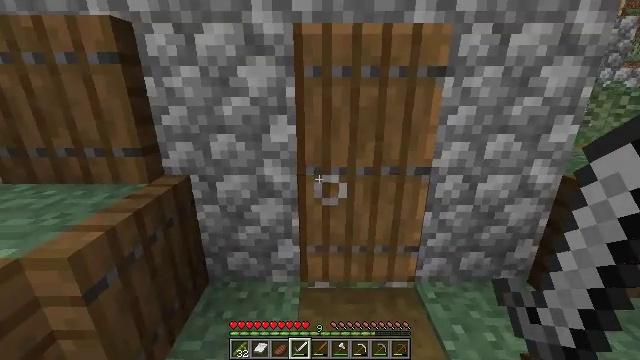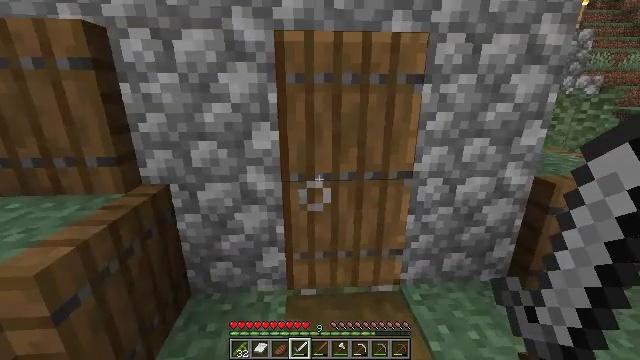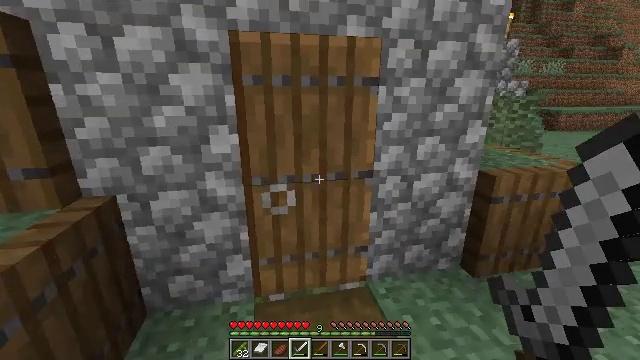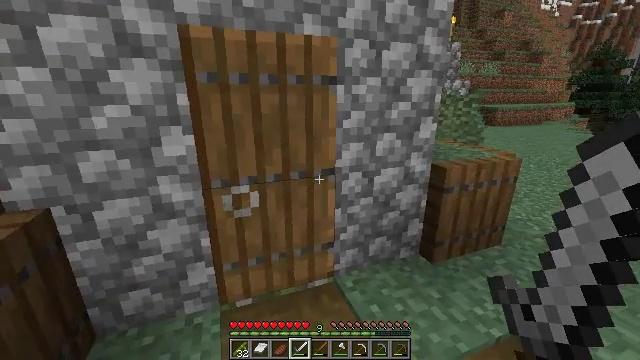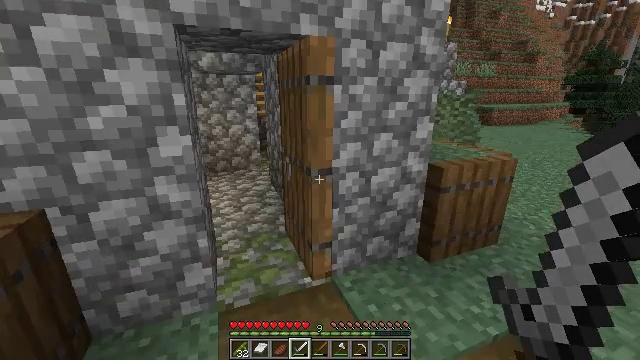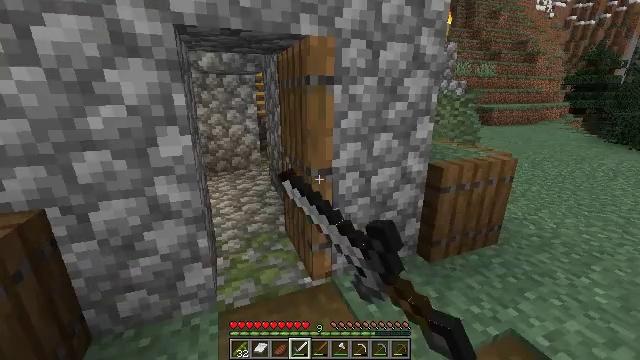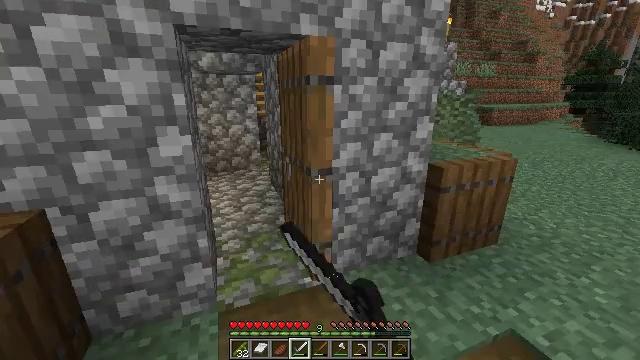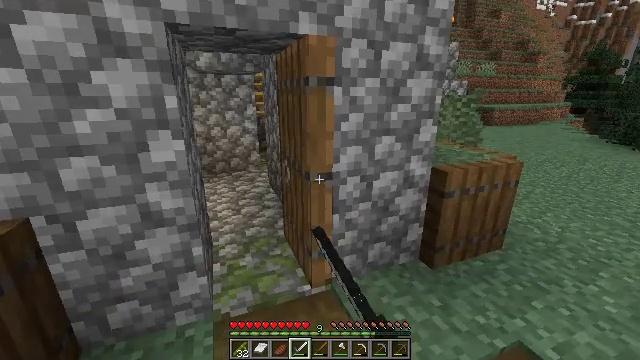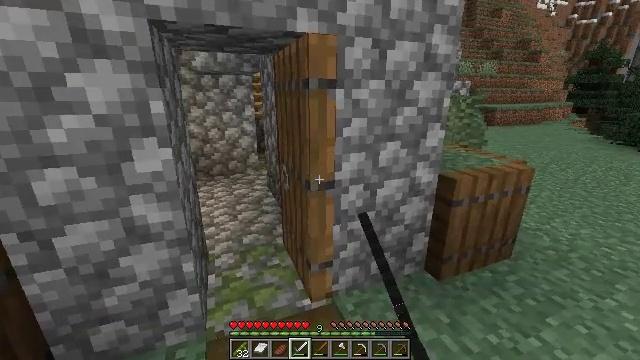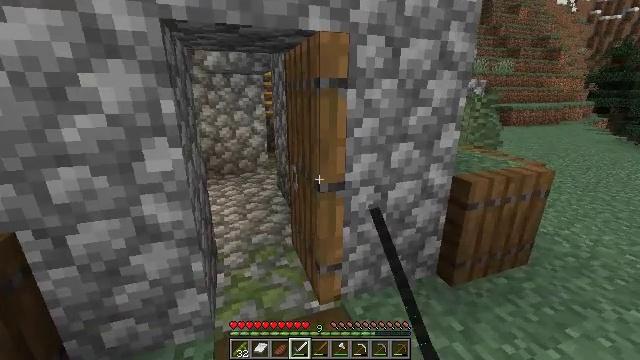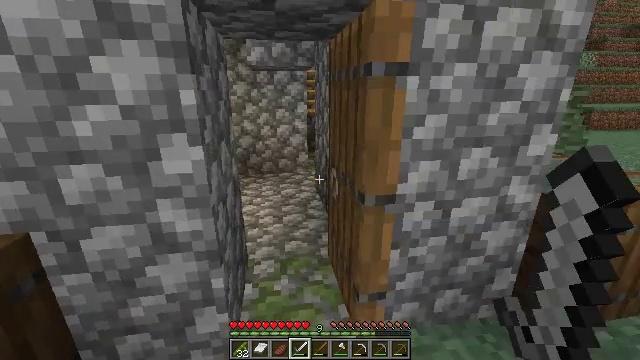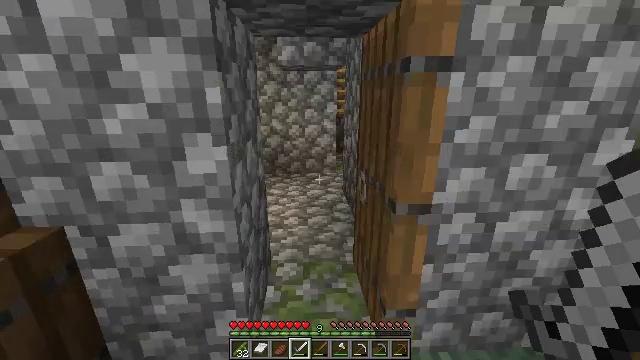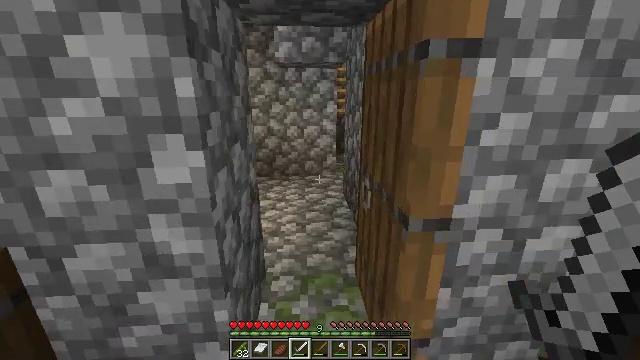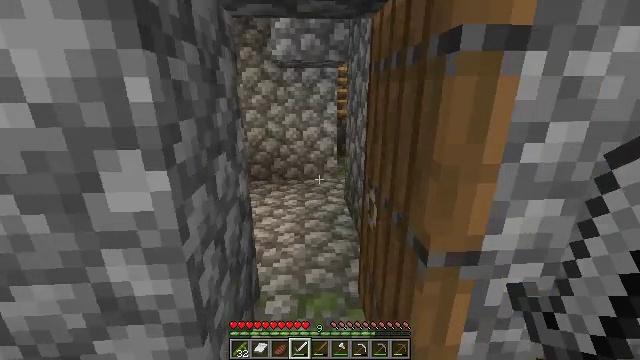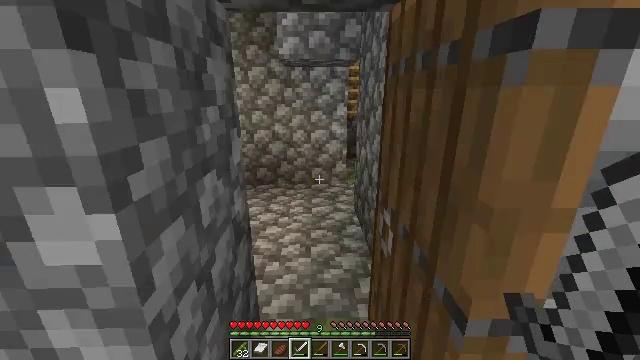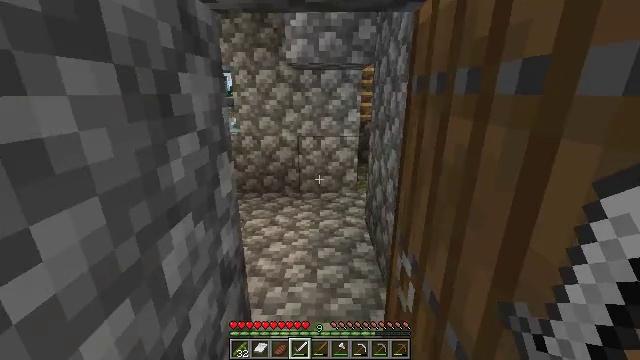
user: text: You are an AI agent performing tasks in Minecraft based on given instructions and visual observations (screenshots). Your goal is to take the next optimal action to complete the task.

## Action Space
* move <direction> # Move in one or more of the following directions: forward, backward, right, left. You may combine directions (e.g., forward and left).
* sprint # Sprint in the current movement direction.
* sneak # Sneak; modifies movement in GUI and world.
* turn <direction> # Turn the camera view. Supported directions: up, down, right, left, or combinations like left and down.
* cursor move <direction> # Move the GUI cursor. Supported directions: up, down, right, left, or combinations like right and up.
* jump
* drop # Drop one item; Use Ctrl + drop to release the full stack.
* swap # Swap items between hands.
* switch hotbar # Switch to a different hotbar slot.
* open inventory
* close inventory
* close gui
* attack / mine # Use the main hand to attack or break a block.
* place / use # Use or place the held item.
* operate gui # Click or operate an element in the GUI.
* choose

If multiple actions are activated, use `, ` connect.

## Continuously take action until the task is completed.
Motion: motion action
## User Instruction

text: Break the sweet berry bush to collect berries.
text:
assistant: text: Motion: turn right and up
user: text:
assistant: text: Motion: turn right
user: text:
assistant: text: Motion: turn right
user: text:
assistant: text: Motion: use / place
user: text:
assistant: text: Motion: use / place
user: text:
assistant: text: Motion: use / place
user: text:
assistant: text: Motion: move forward
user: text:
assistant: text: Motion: move forward
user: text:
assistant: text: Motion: move forward, turn left
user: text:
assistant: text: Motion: move forward, turn left
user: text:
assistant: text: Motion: move forward, turn left
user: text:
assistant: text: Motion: move forward
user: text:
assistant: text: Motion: move forward
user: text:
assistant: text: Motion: move forward, turn left
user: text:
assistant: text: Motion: move forward, turn left
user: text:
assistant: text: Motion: move forward
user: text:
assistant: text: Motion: move forward
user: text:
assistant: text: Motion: move forward
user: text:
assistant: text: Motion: move forward
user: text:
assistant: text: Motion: move forward
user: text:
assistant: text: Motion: move forward
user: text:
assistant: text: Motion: move forward
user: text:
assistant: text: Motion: move forward, turn left
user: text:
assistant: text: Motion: move forward, turn left and up
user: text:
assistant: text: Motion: turn left and up
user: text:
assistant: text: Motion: turn left and up
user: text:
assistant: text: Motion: turn left
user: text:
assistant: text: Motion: no_op
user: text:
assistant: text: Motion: no_op
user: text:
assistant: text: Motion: no_op